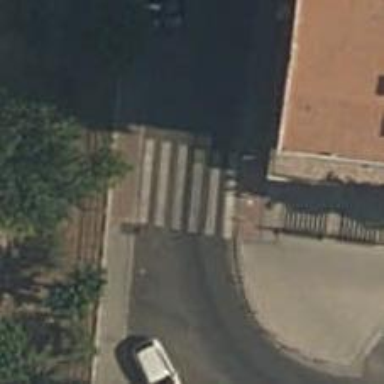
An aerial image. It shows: Uncontrolled zebra crossing on the road.